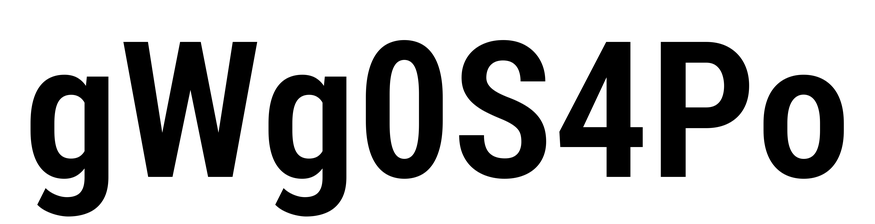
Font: Roboto_Condensed_SemiBold